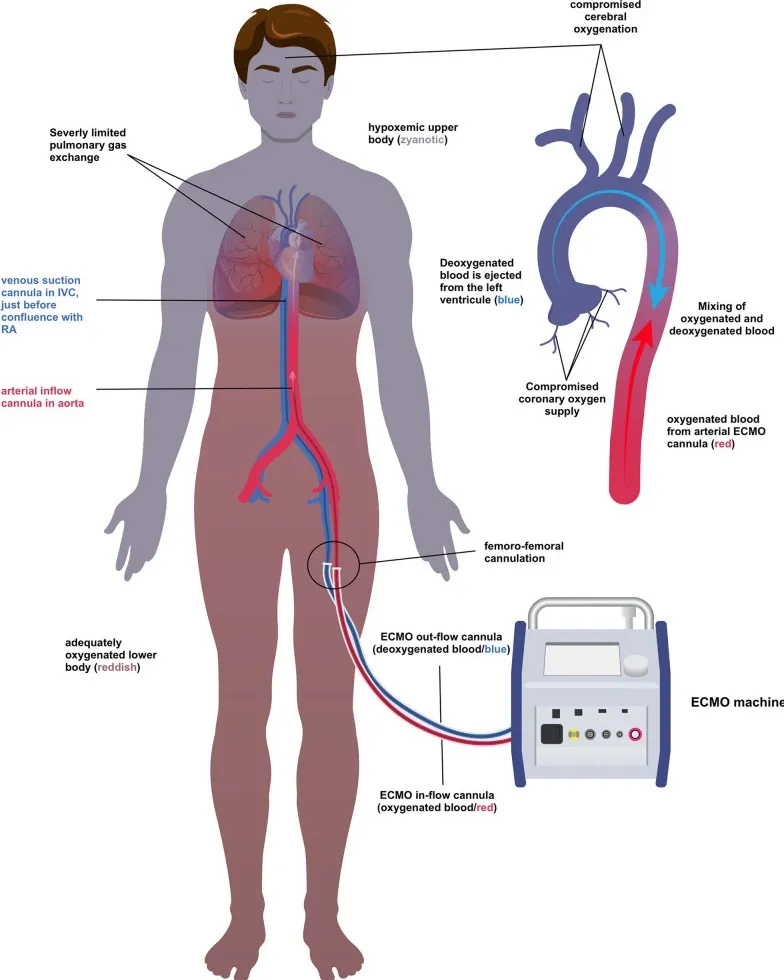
Differential hypoxemia. ECMO, Extracorporeal membrane oxygenation; IVC, inferior vena cava; RA, right atrium.
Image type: radiology (ct)